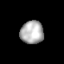
Tissue: lung
Cell type: Epithelial cells
Senescence score: 0.1717
Nuclear area (px): 534
Mean DAPI intensity: 171.852